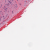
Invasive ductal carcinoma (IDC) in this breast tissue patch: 1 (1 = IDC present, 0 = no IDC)